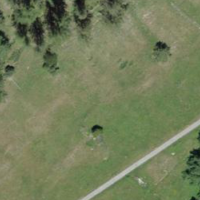
EUNIS habitat code: 26
Species observed at this site:
Deilephila porcellus